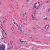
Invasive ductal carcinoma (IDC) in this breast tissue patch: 0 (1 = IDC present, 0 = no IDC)